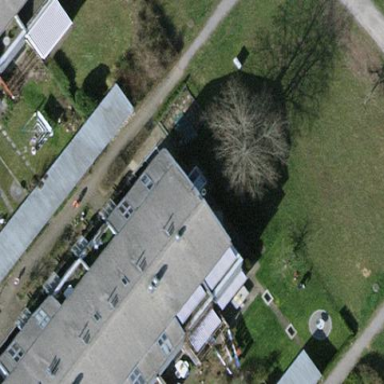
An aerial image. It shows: Simple house.